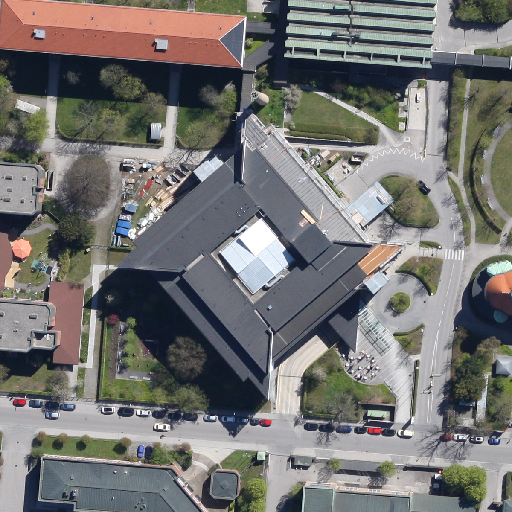
Referring expression: paved road